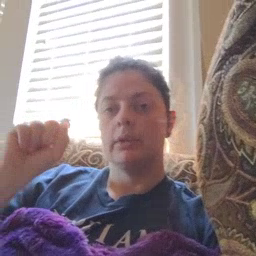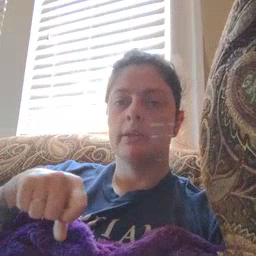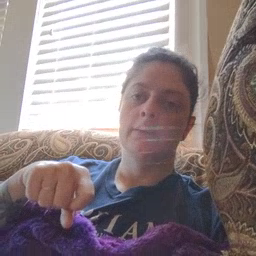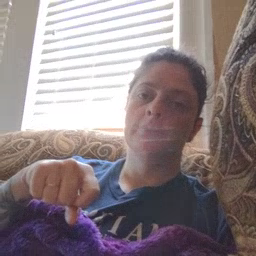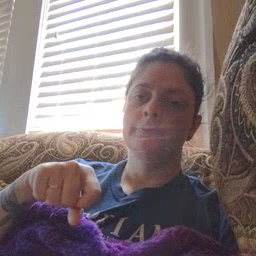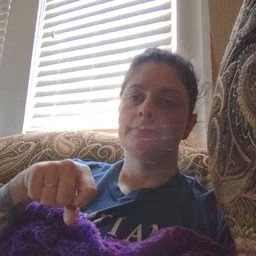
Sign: can